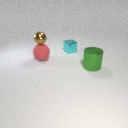
large red rubber sphere to the left of large green metal cylinder